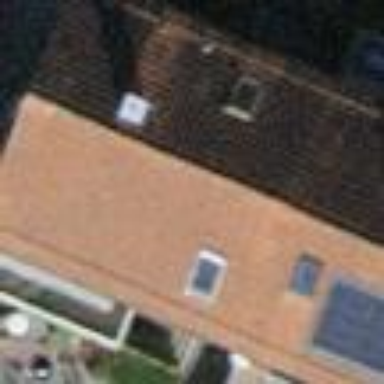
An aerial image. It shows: Simple house.